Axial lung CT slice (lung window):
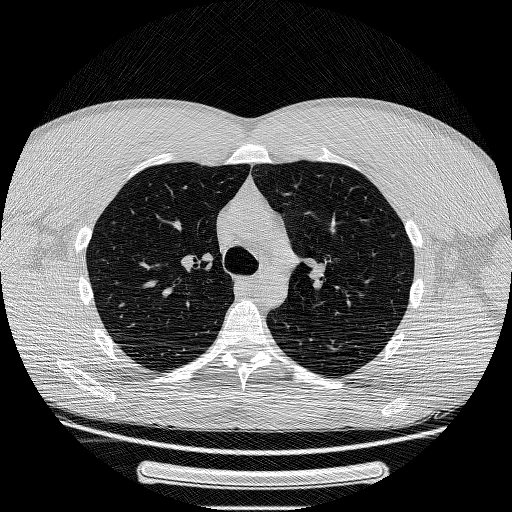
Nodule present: no